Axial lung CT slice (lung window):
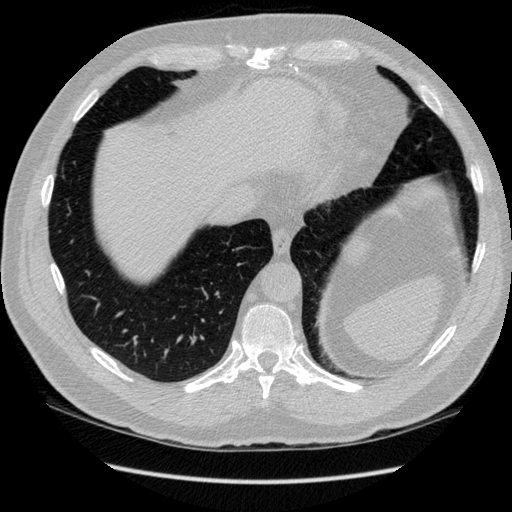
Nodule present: no